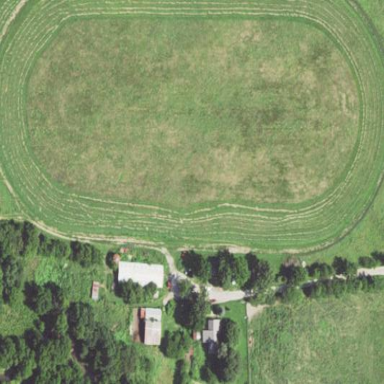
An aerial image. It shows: Horse racing track for leisure and sport activities.